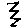
Label: zigzag